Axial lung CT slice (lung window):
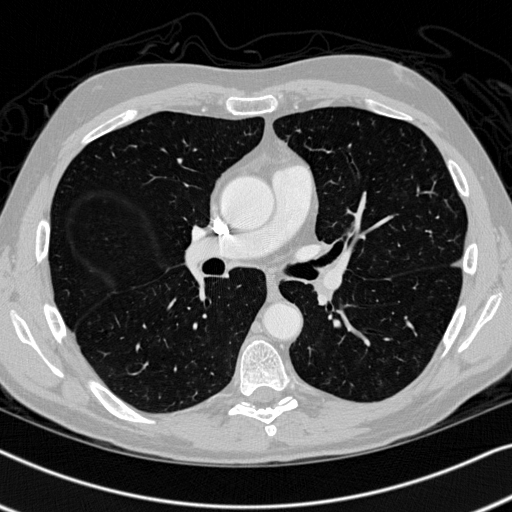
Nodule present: no